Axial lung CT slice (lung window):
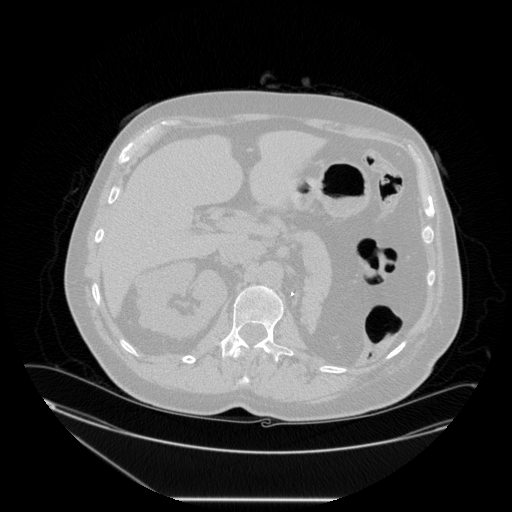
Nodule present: no